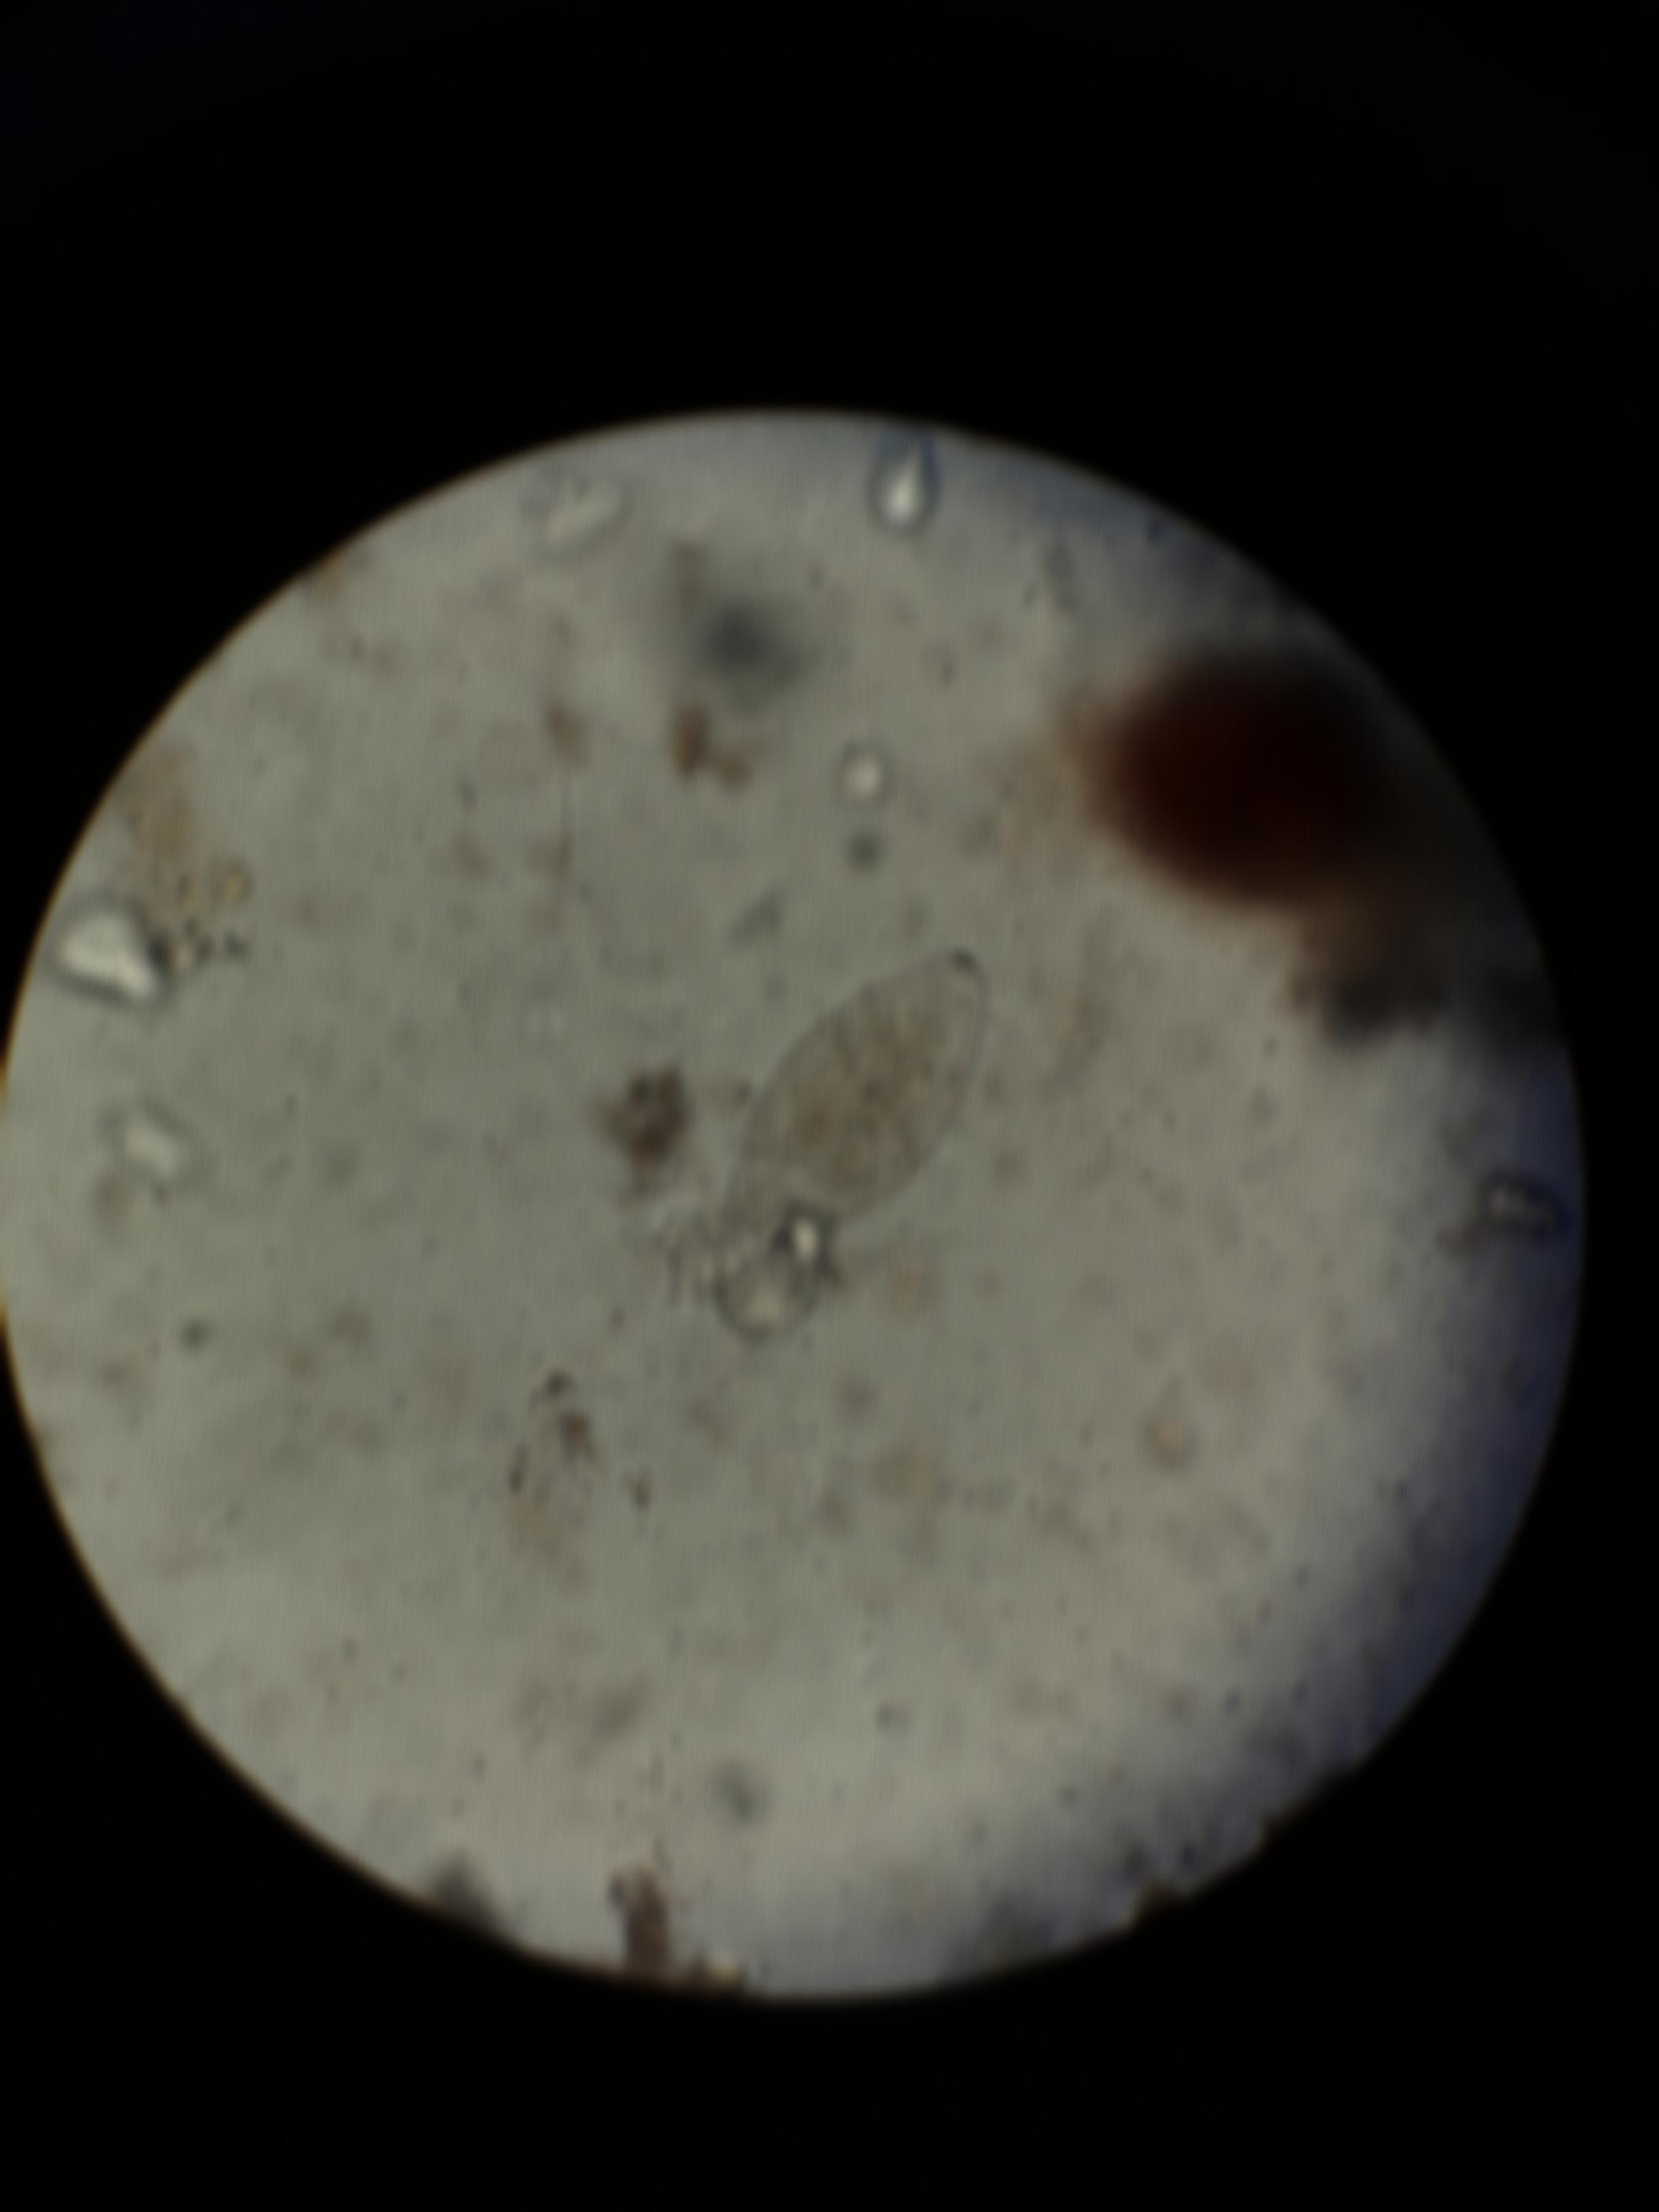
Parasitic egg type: Fasciolopsis buski